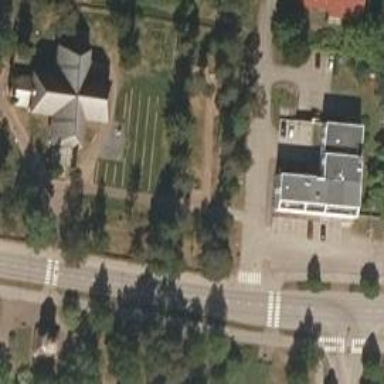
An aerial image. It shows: Historical site featuring war memorial.